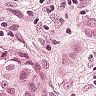
Metastatic tissue present: yes